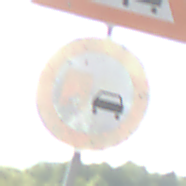
Verkehrszeichen: UeberholverbotKraftfahrzeuge
Zusatzzeichen oben: Stau
Umgebung: Outdoor, Nature
Tageszeit: MorningAfternoon
Wetter: PartlyCloudy
Licht: Natural
Jahreszeit: NotSpecified
Kontrast: HighContrast